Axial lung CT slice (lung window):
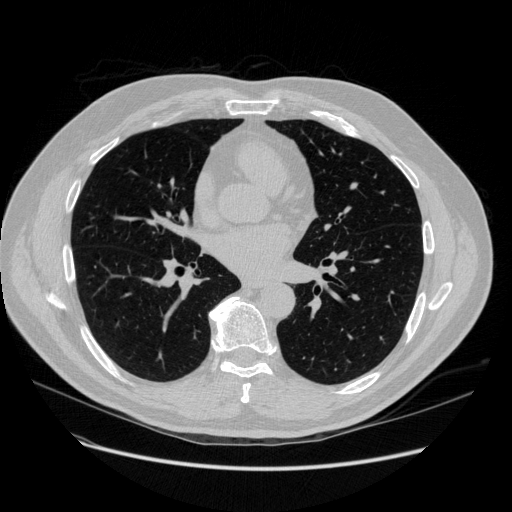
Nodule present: no